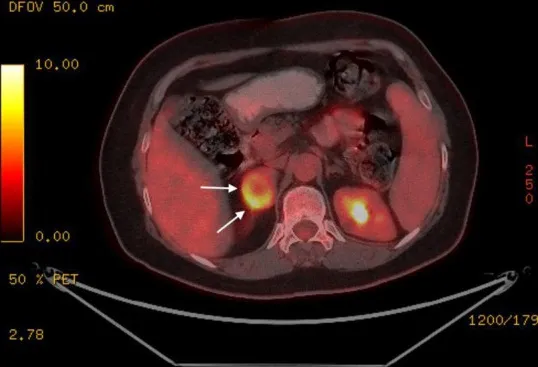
Right adrenal schwannoma in the FDG-PET/CT scan. This mass had an increased FDG uptake. The schwannoma was shown by a white arrow.
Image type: radiology (pet)